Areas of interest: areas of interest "Parking Lot"
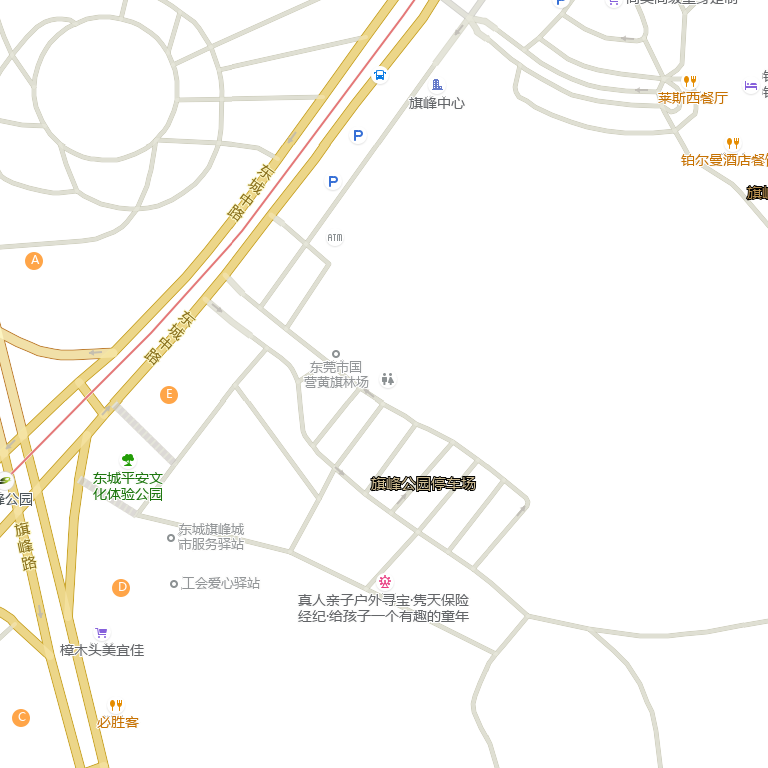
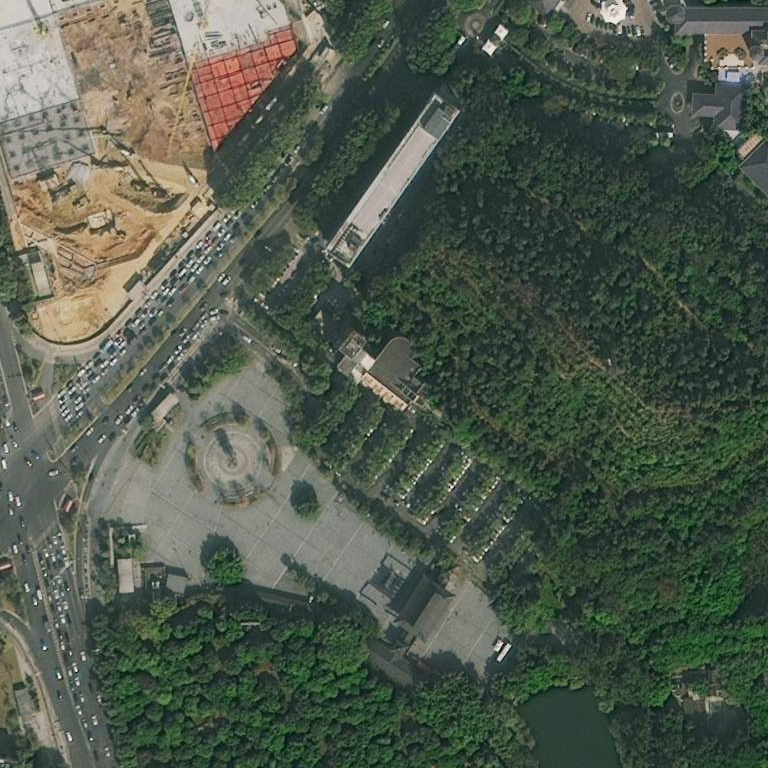